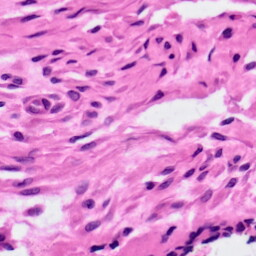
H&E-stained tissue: Ovarian